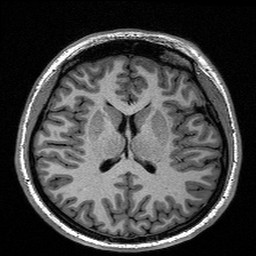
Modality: T1w
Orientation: coronal
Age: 22
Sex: female
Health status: healthy
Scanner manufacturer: siemens
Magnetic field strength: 1.5 T
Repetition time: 2.73 s
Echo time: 0.00357 s